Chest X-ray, PA view. Patient: 34 years old, sex F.
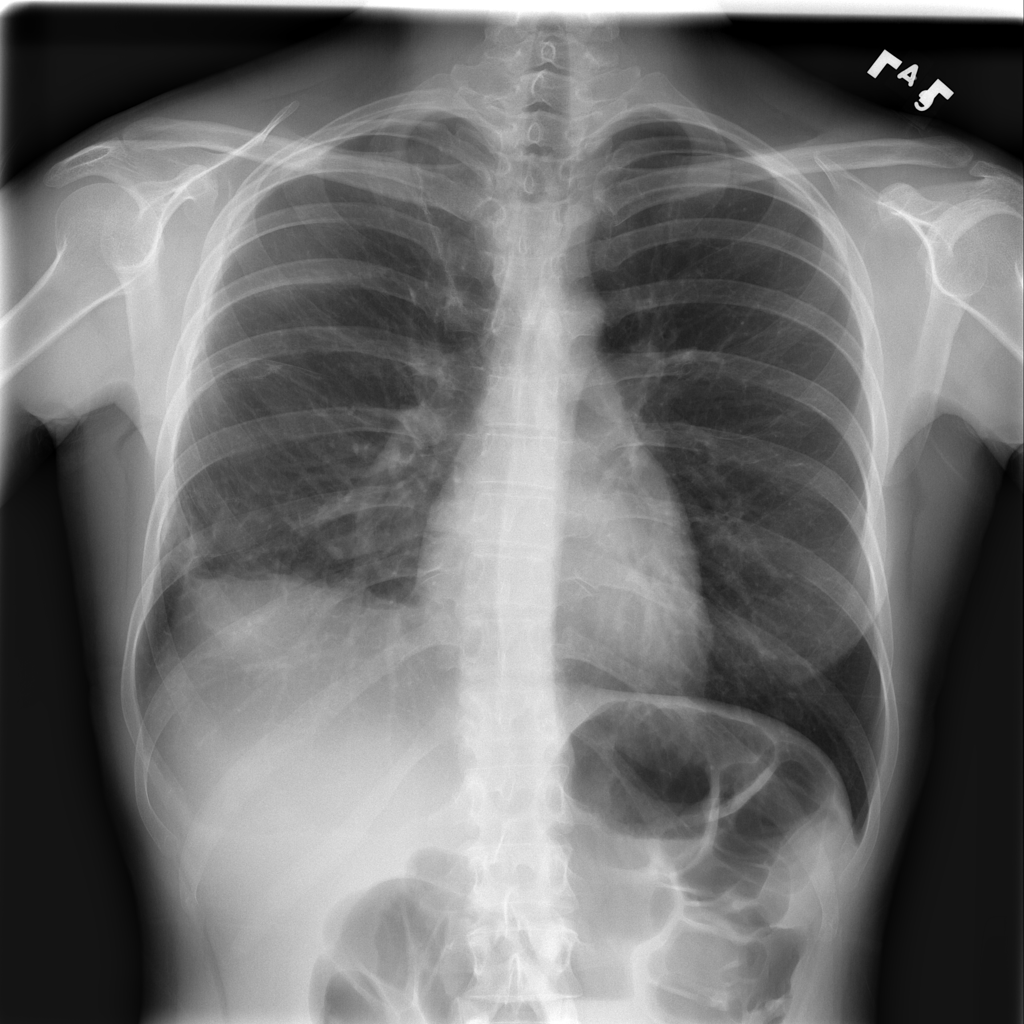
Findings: Infiltration